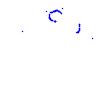
Particle: proton